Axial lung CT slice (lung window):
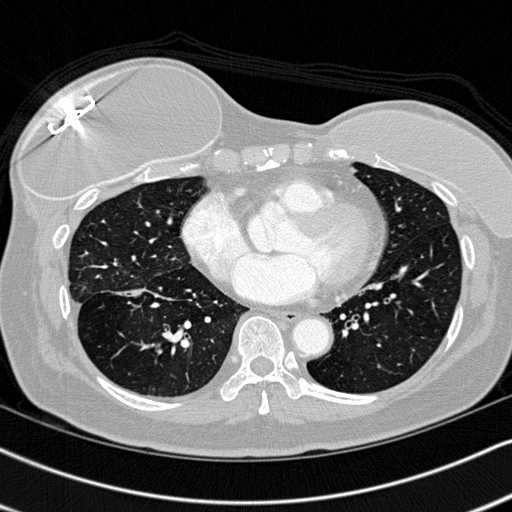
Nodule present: no